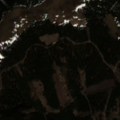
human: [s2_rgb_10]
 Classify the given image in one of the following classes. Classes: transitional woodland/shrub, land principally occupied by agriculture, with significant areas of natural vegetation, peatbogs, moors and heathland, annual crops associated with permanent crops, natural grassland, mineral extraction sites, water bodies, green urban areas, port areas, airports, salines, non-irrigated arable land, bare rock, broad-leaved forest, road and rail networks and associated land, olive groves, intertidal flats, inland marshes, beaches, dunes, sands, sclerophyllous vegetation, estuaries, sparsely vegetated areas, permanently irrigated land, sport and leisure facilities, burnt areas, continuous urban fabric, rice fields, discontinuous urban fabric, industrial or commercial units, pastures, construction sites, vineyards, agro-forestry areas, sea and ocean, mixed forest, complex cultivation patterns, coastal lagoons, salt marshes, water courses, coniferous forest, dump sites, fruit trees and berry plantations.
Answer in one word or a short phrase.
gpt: coniferous forest, natural grassland, moors and heathland